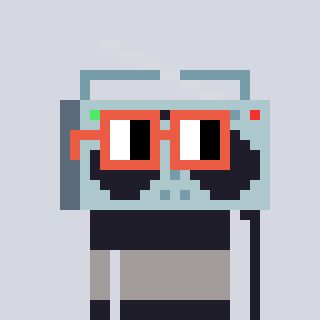
a pixel art character with square orange glasses, a boombox-shaped head and a grayscale-colored body on a cool background